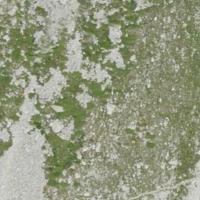
EUNIS habitat code: 48
Species observed at this site:
Zootoca vivipara